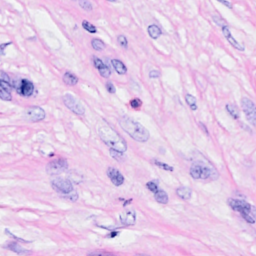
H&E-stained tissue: Breast